Field crop: maize
Growth stage: 2
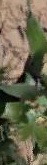
Species: maize